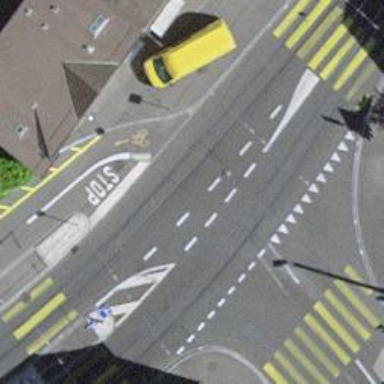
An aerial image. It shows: Tram level crossing on the railway.